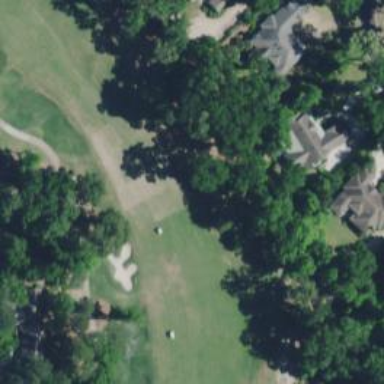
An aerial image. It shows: Grassy area designated as golf fairway.